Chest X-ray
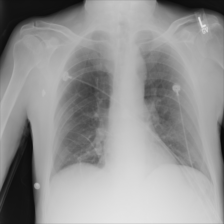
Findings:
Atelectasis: negative
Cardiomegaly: negative
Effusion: negative
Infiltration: negative
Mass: negative
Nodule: negative
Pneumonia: negative
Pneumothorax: negative
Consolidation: negative
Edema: negative
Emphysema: negative
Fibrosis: negative
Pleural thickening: negative
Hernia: negative